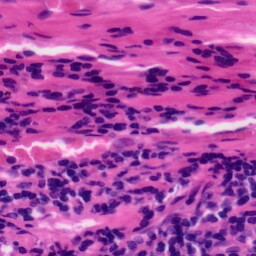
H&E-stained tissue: Tonsil